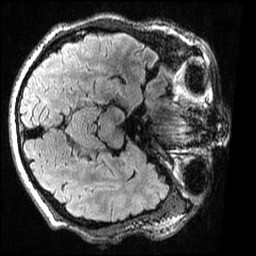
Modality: T2w
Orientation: axial
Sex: male
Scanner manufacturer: ge
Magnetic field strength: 3 T
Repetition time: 6 s
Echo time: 0.1292 s